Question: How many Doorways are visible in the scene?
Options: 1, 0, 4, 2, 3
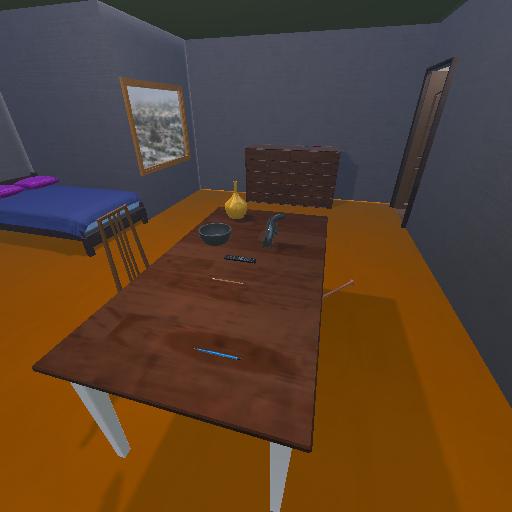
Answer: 1